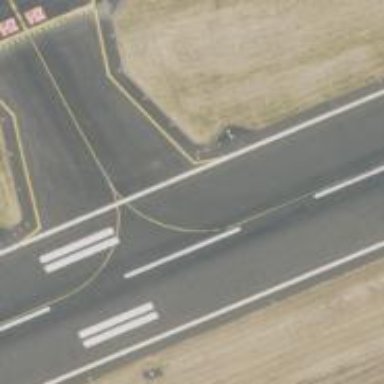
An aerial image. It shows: Image of taxiway at airport.